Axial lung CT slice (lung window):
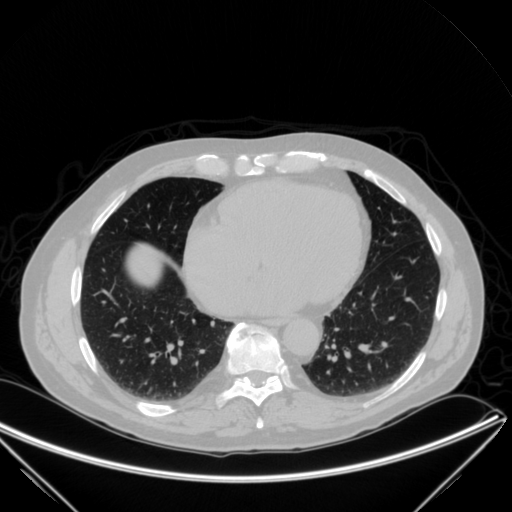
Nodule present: no